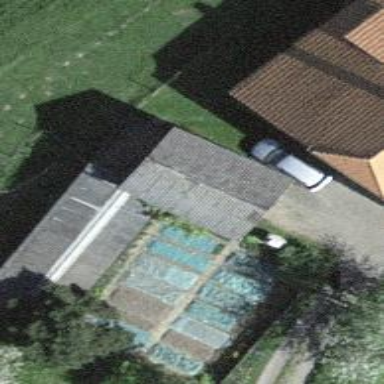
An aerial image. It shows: Garage.